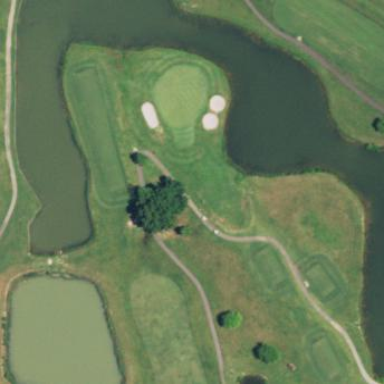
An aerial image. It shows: Water hazard on golf course. The hazard is natural water feature.